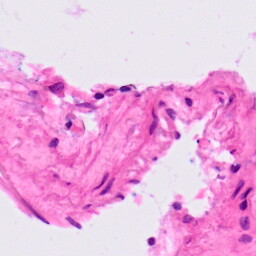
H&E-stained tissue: Lung